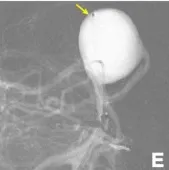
Stage 1. Position of the coiled catheter (yellow arrow).
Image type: radiology (mri)